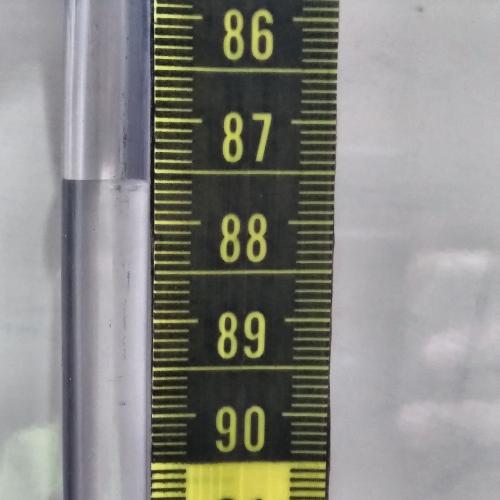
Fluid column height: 87.6 cm